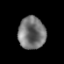
Tissue: prostate
Cell type: T cells
Senescence score: 0.3068
Nuclear area (px): 862
Mean DAPI intensity: 116.448